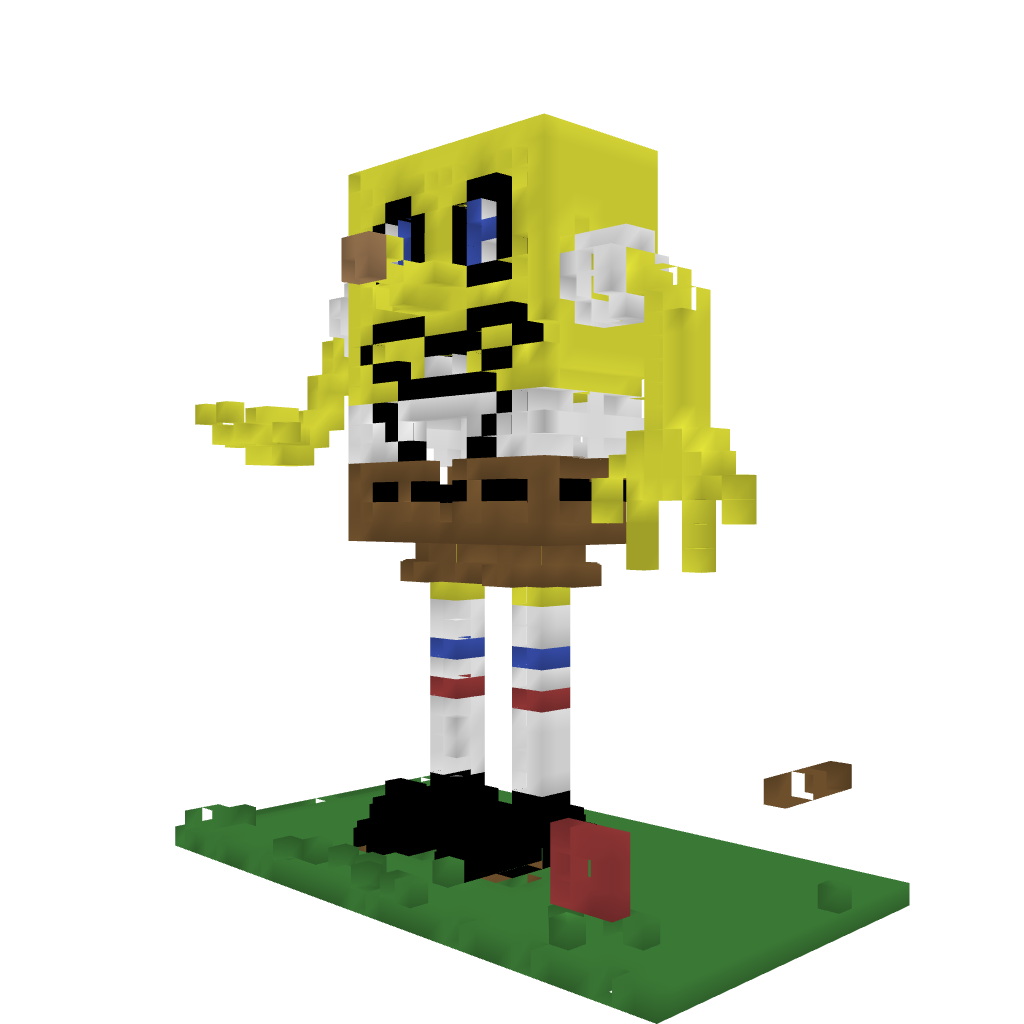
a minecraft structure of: Spongebob/Svampebob high quality